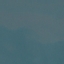
Land use / land cover class: SeaLake